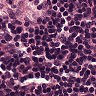
Metastatic tissue present: no